Frequency: 55000
Velocity: 0,1705
Power: 31,7
Pulse duration: 0,0000001
Pass count: 1
Magnification: 10
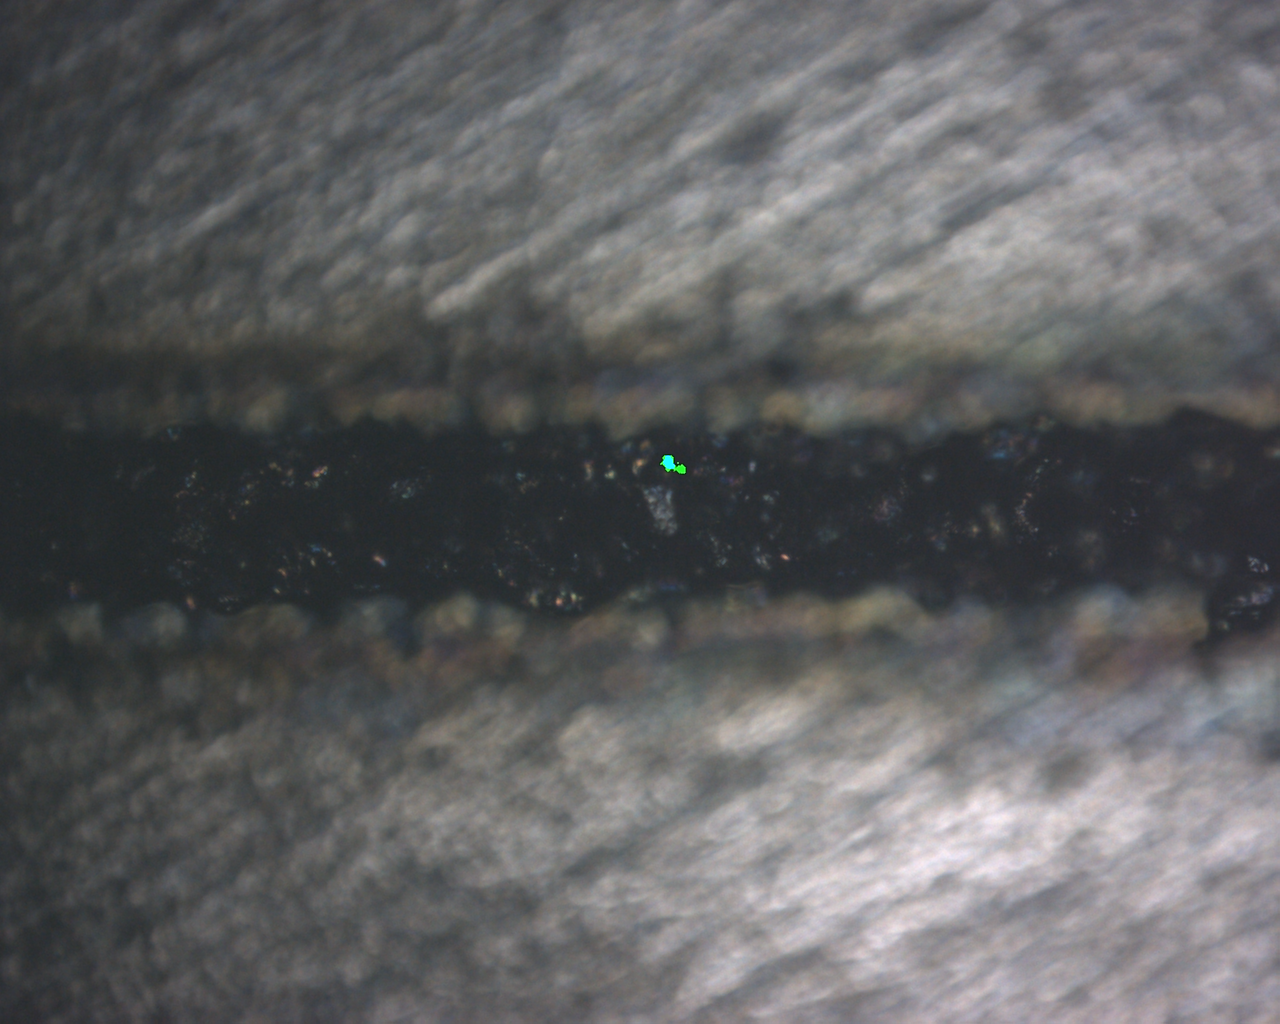
Measured width: 127.231
Other width: 72.804